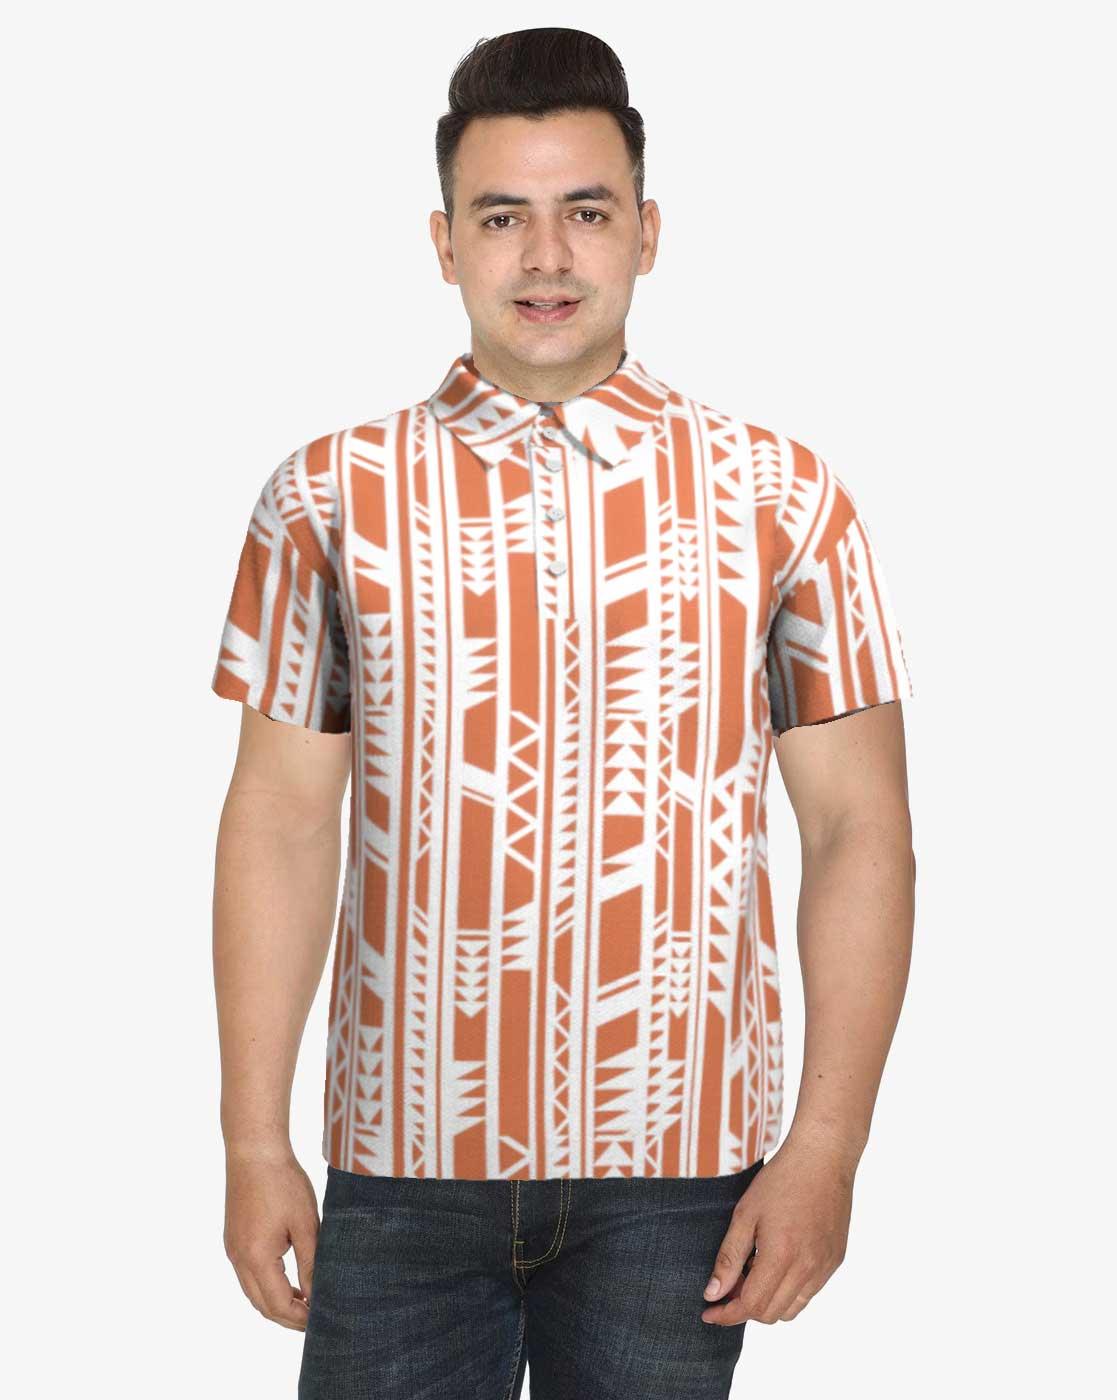
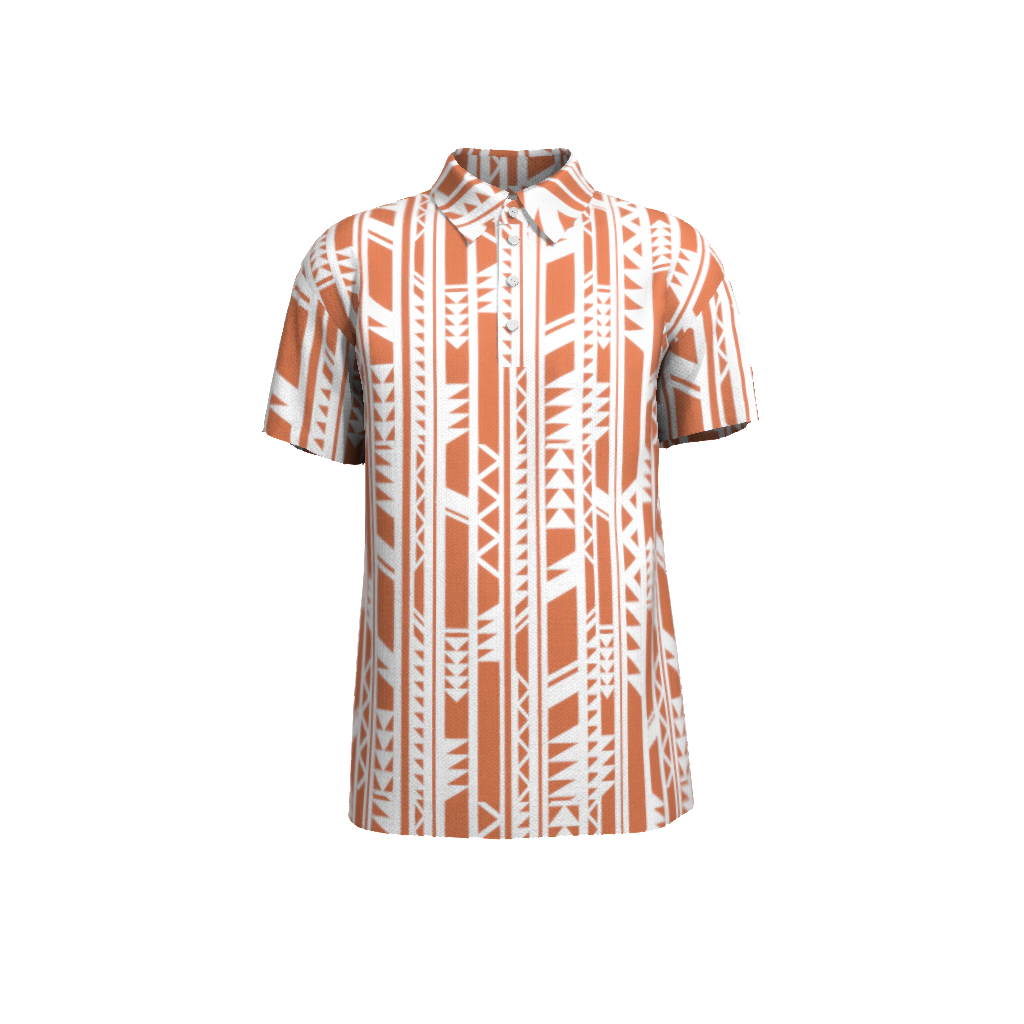
Clothing description: orange white tribal print polo shirt